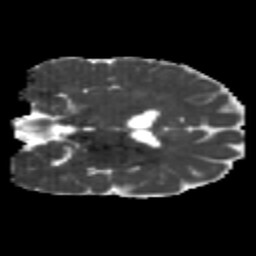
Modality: MD
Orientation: coronal
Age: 22
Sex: male
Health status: healthy
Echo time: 0.074 s